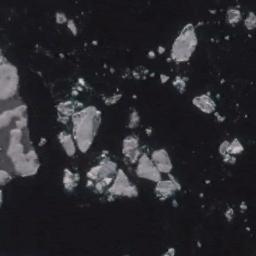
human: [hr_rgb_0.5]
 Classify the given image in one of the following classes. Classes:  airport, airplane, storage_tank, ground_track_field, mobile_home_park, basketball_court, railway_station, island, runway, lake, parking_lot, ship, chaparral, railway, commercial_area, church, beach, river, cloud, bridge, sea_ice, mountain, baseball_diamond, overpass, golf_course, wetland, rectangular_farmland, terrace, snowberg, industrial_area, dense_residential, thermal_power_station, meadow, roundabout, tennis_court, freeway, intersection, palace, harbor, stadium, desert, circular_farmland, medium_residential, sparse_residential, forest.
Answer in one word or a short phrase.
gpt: sea_ice